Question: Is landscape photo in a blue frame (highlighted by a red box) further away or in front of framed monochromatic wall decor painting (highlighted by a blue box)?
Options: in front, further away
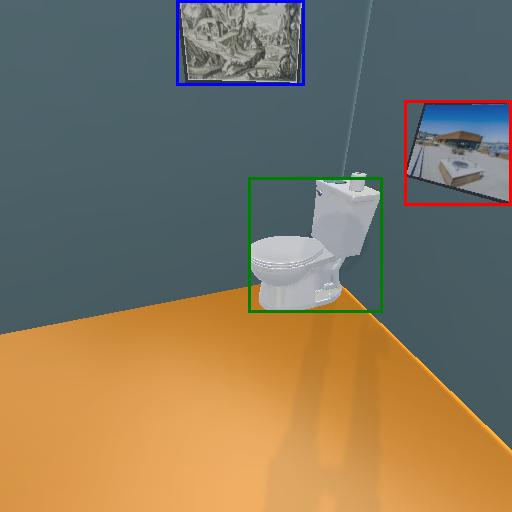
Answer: in front